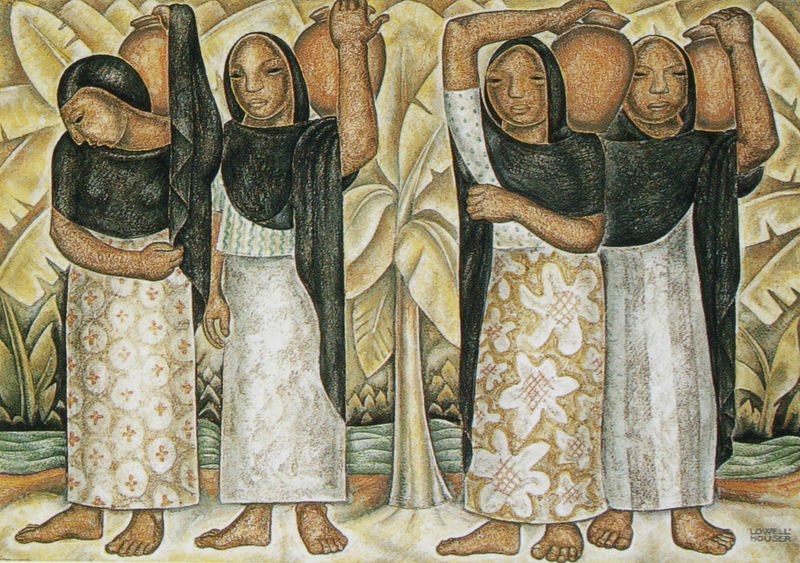
Titel: Ajijic Maidens Carrying Water Jars
Künstler: Lowell Houser
Standort: San Diego (California)
Institution: Everett Gee Jackson Collection
Schlagwörter: baum, blätter, fuß, umhang, wasser, weiß, fluss, frauen, gelb, kubismus, menschen, ocker, ufer, braun, damen, frau, grau, kleid, kleider, köpfe, nase, schwarz, blüten, schleier, gesichter, arme, augen, hals, hände, bach, natur, gewässer, auge, stoff, tücher, gewänder, pflanzen, krug, ton, brüste, füße, umrisse, röcke, moderne, abstrakt, afrika, fliessen, nasen, kopftuch, melancholie, streifen, palme, zehen, exotisch, abstrahiert, vier, gefäß, blumenmuster, orient, parallel, barfuß, fries, armut, barfus, banane, wasserkrug, wasser holen, wasserträgerinnen, eingeborene, afrikanerinnen, kalebasse, bananenstauden, wasserkrüge